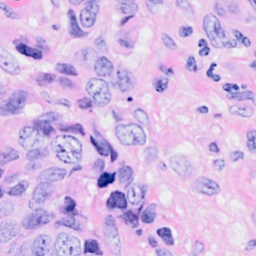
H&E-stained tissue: Breast